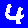
Digit: 4